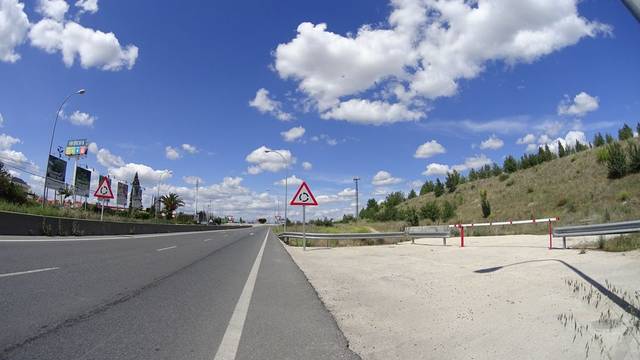
Region: Spain
Coordinates: 40.452, -3.88